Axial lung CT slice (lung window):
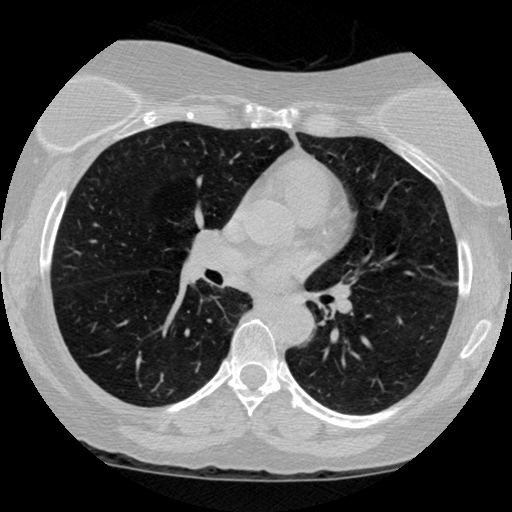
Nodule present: no